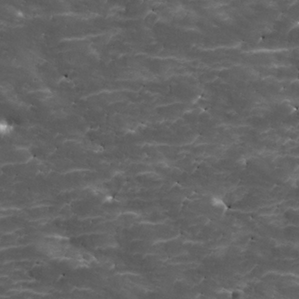
Label: non_frost